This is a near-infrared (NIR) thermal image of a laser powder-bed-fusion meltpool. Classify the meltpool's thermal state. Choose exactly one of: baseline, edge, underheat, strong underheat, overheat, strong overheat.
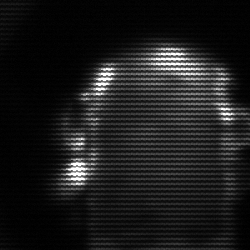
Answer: baseline